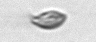
Label: Cryptophyta